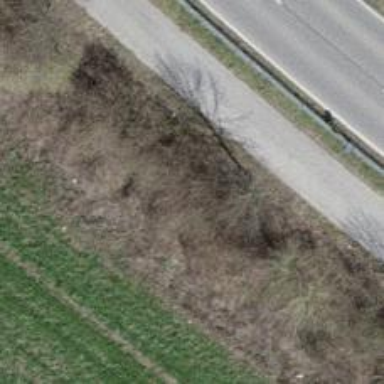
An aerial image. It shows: Hedge barrier.